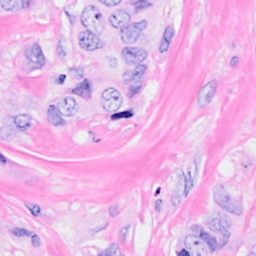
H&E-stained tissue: Breast